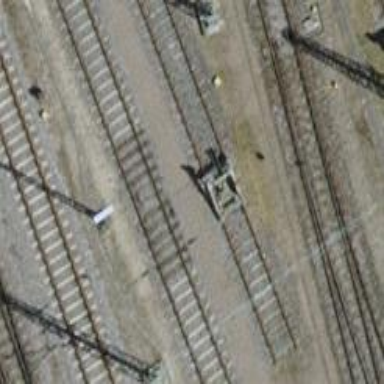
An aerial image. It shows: Railway buffer stop.